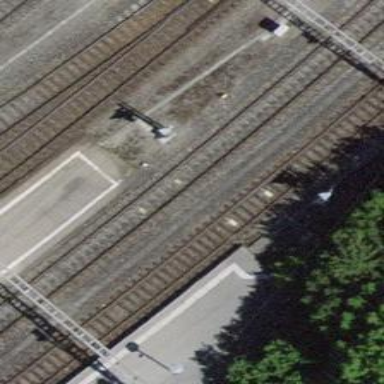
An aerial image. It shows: Railway signal.